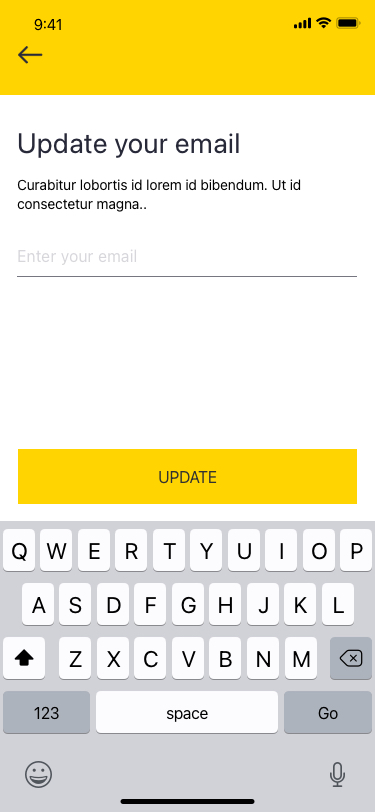
Text in this UI design:
Enter your email
Update your email
Curabitur lobortis id lorem id bibendum. Ut id consectetur magna..